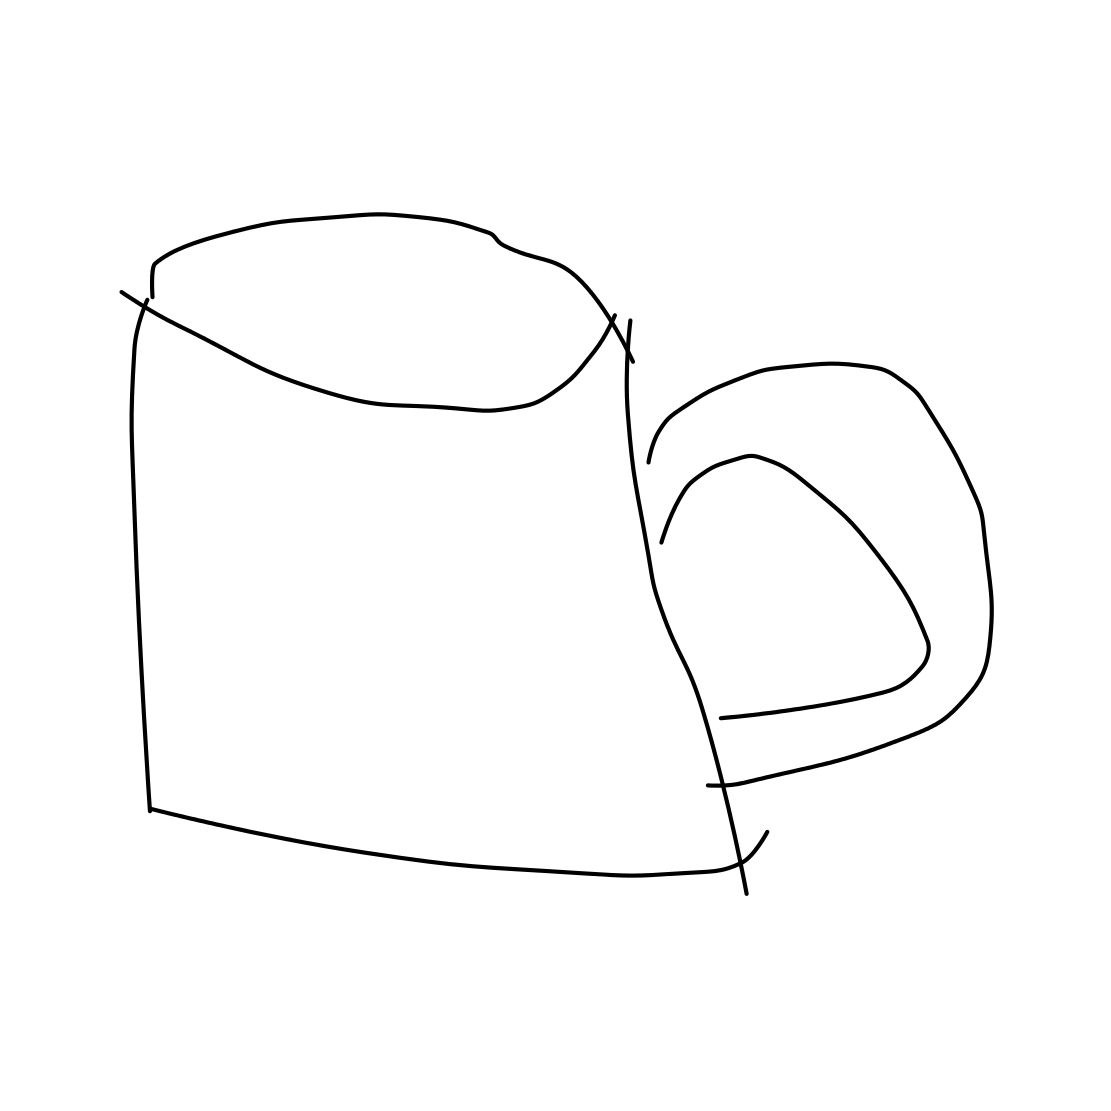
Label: mug